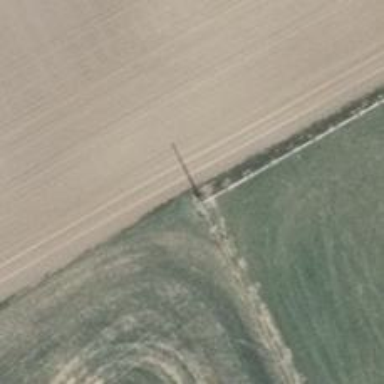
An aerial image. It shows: Power pole.